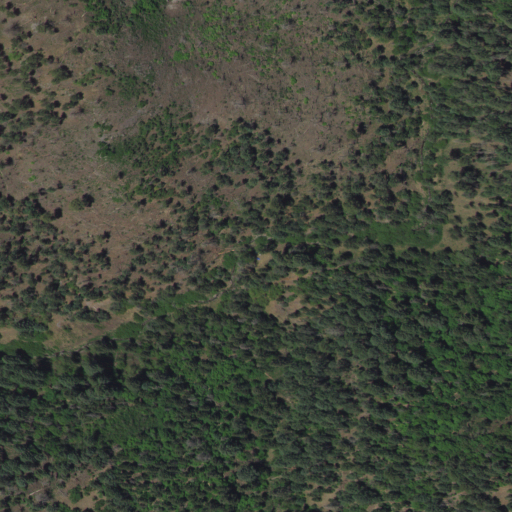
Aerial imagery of valley in New Mexico named Bonito Canyon containing evergreen forest, shrub, and grassland